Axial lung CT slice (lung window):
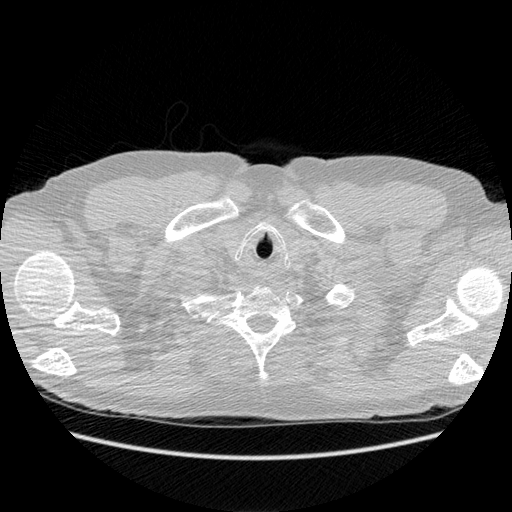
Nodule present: no